Field crop: maize
Growth stage: 2
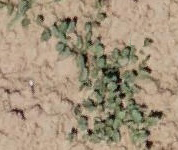
Species: convolvulus